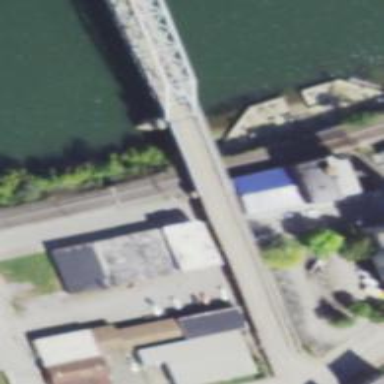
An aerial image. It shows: Secondary road crossing bridge.